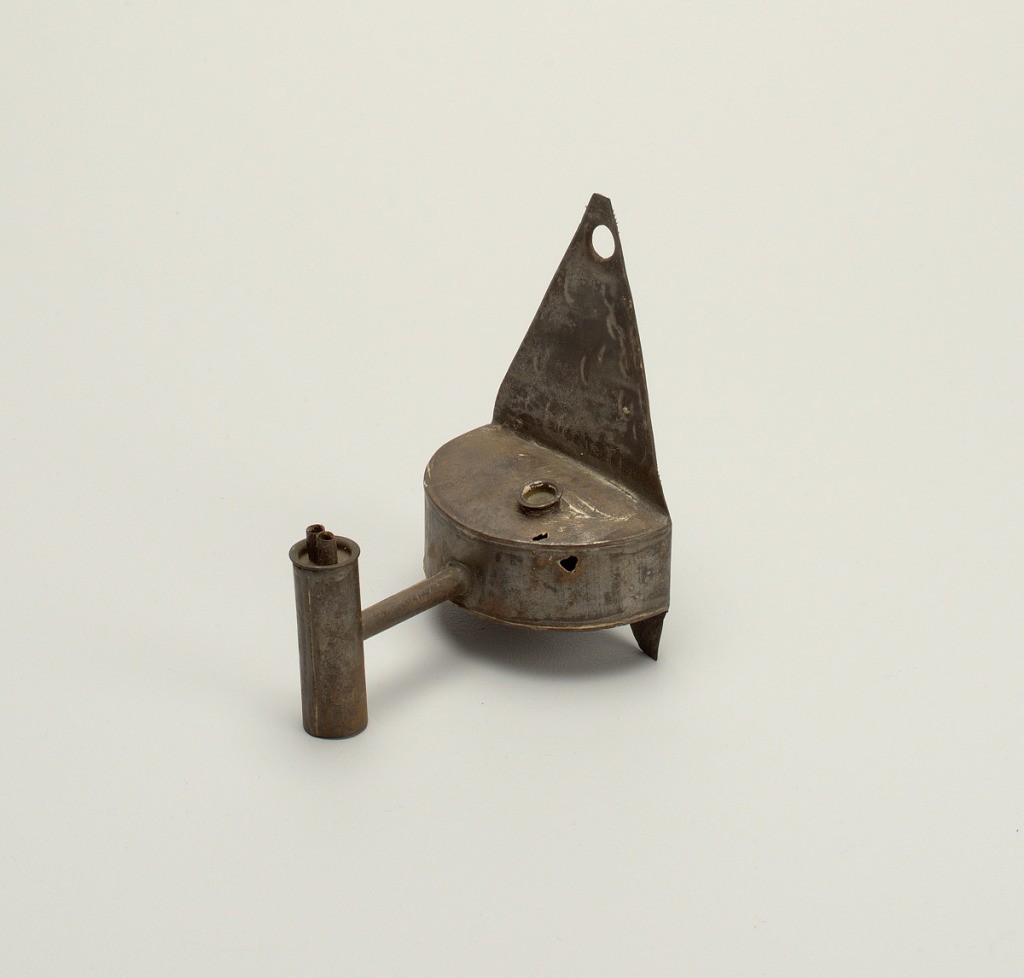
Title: whale oil lamp
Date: early 19th century
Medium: Tin, brass
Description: One of a pair of whale oil lamps. Flat semicircular container with brass cup over the filling hole; attached to a triangular piece of tin, arched below and with hole at top; at the front of the container a pipe connecting with upright cylinder which is fitted with two brass tubes and a brass plate. -a and -b are the same.